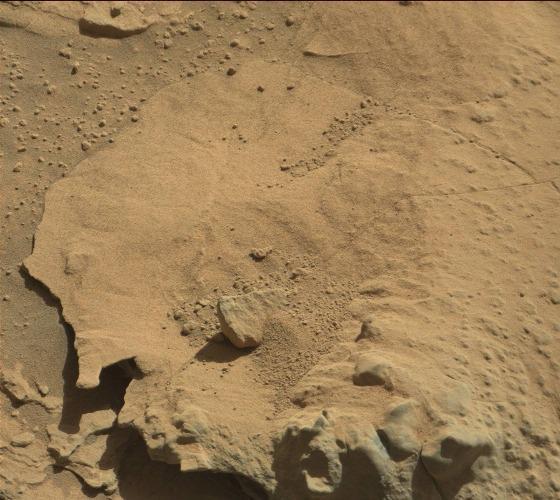
Terrain classes present: Bedrock, Gravel / Sand / Soil, Rock, Shadow